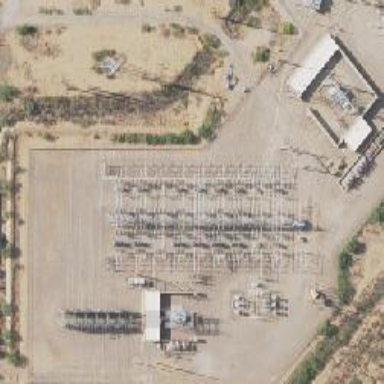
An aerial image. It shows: Switch used for power control.